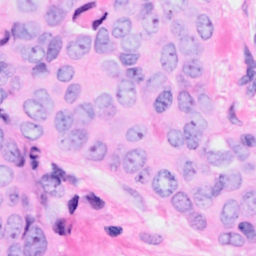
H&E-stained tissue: Breast